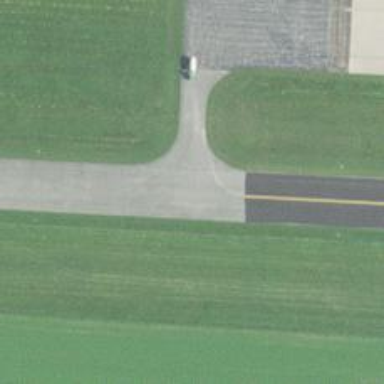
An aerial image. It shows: View of taxiway at the airport.